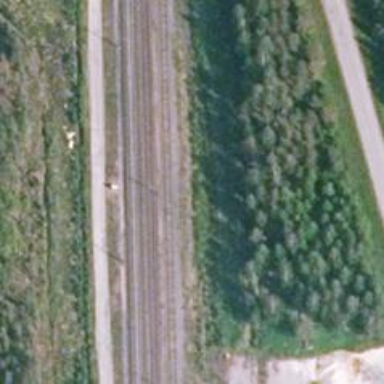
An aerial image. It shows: Railway yard.